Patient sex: M
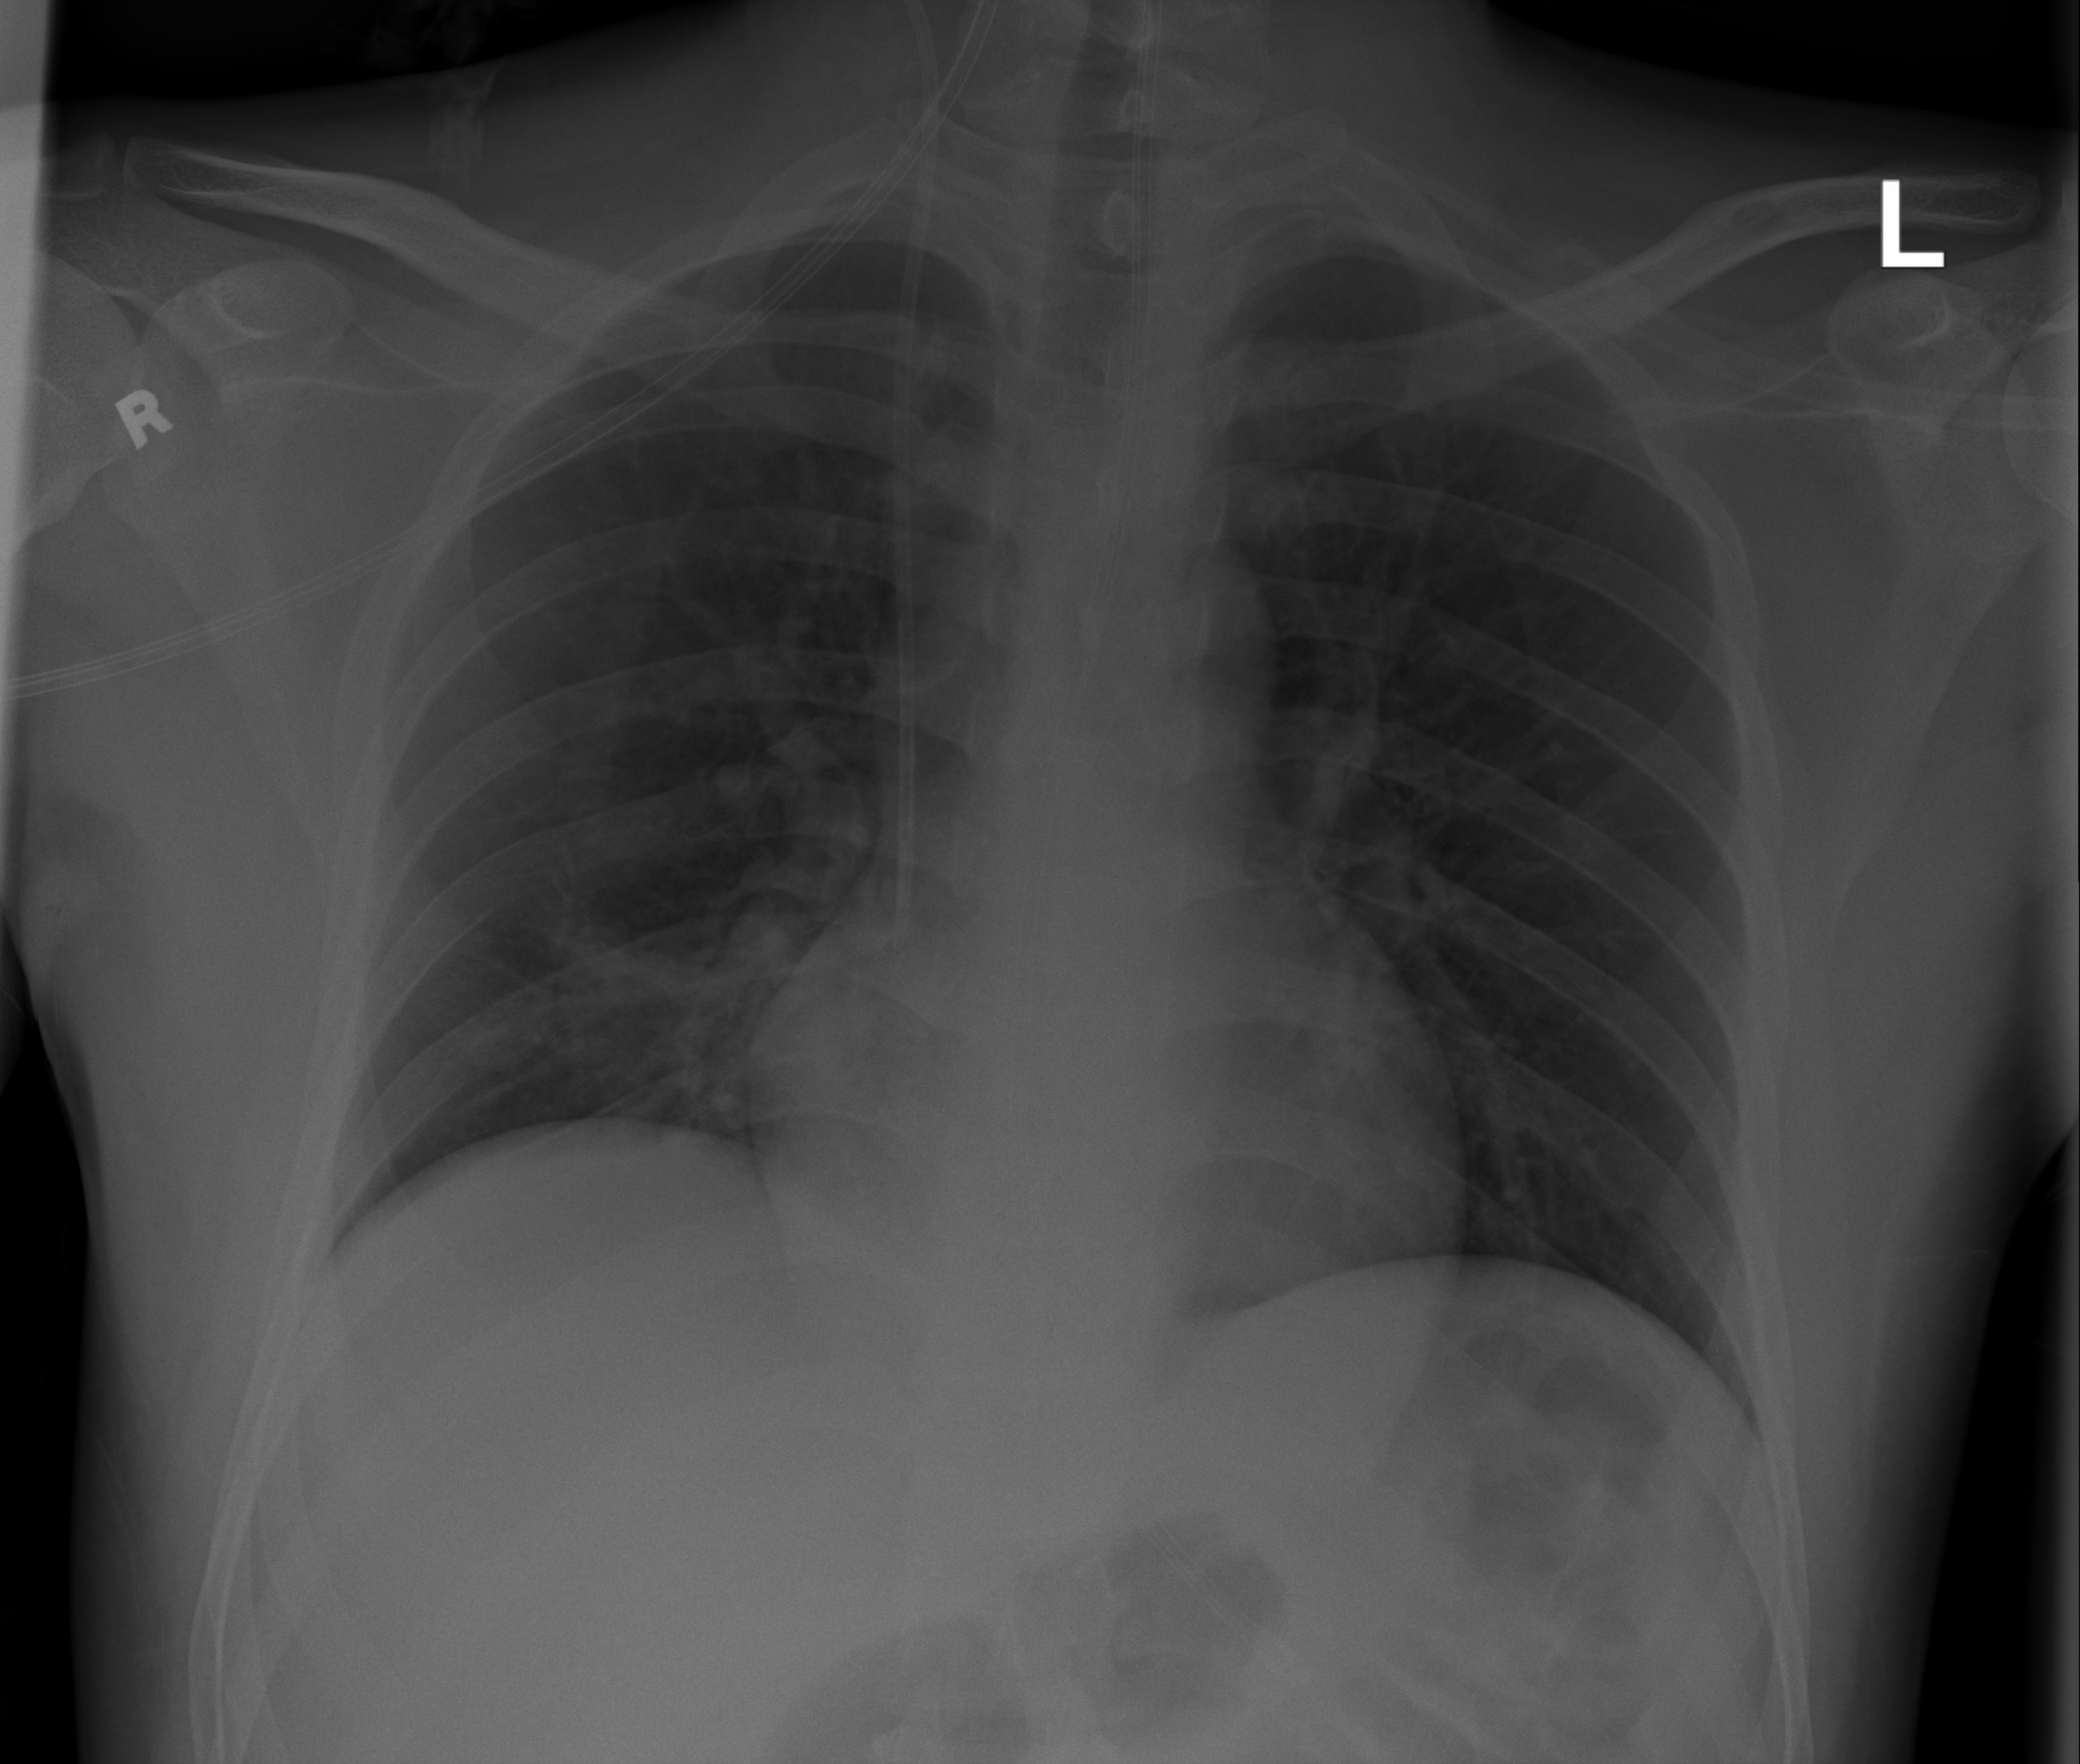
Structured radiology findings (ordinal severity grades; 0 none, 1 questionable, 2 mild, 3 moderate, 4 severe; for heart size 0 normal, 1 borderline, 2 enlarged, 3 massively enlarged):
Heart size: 0
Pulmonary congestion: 0
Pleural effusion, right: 0
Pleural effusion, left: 0
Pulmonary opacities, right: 2
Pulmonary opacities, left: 0
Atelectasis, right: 2
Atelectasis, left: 0